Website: home-depot
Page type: customer-info-address
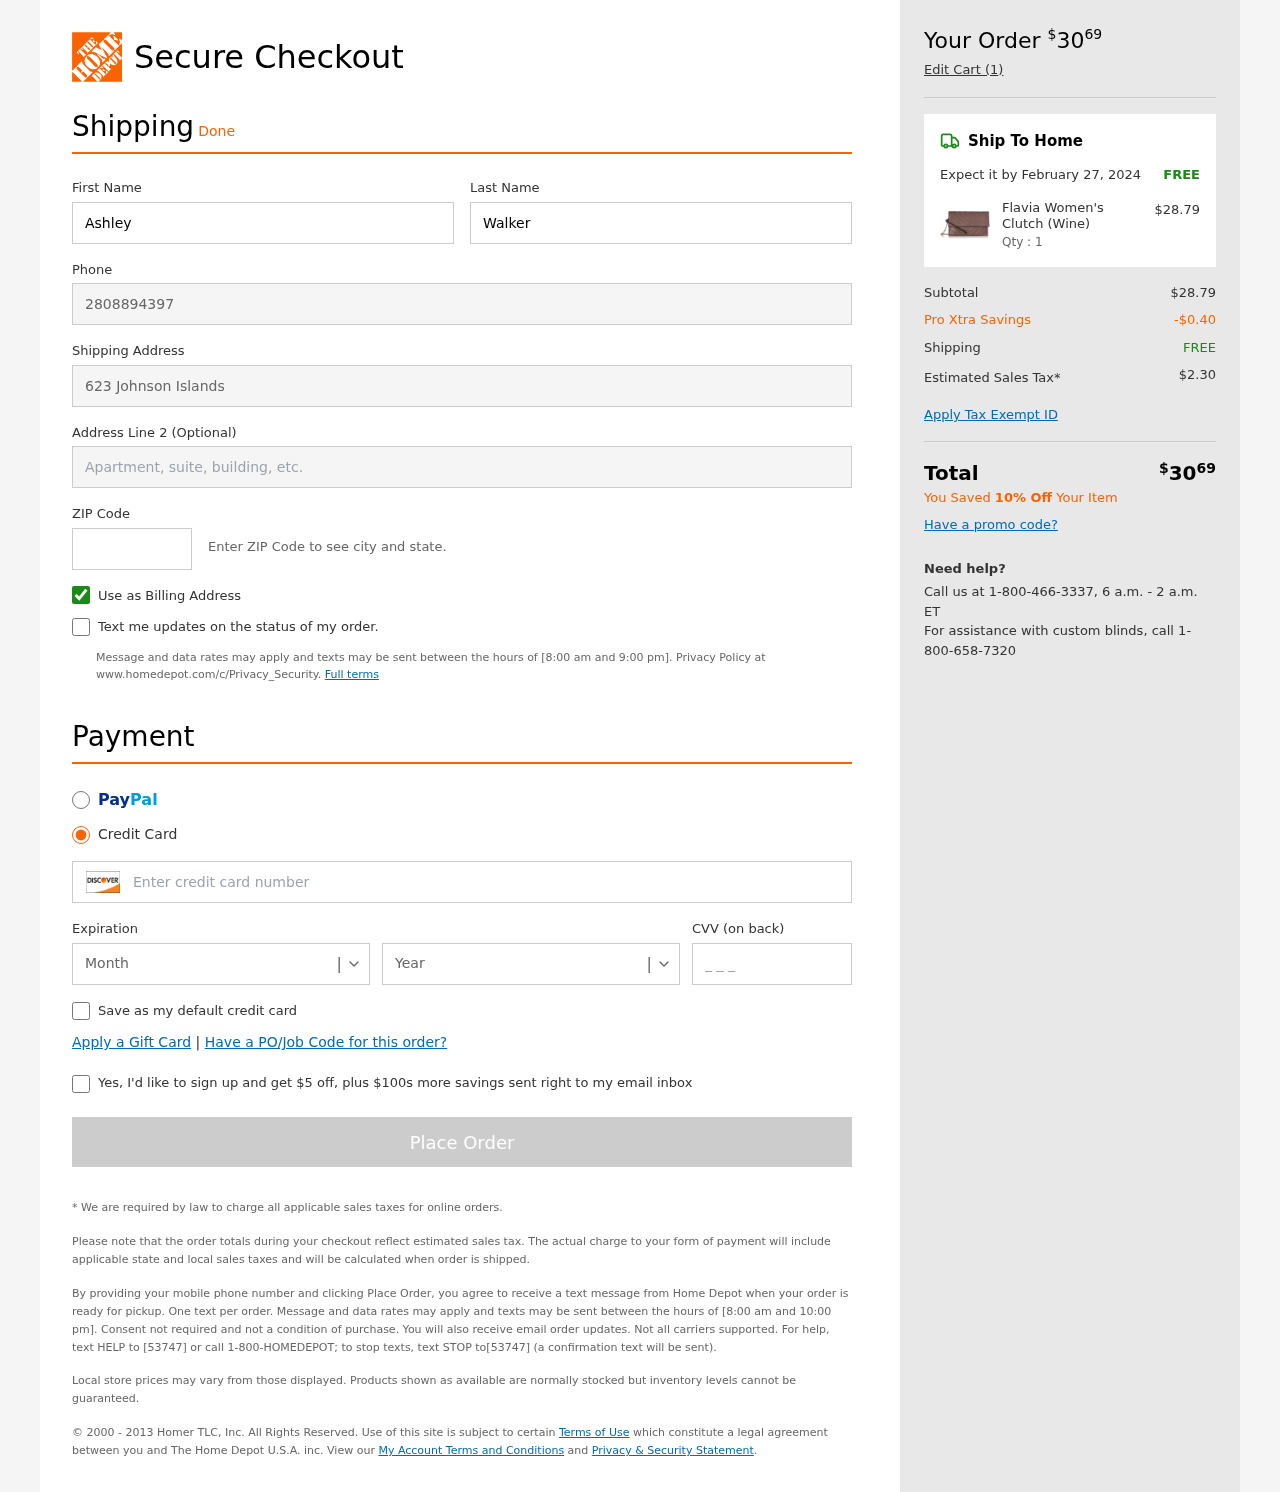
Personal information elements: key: PII_CARD_CVV
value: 599
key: PII_CARD_EXPIRY_MONTH
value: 07
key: PII_CARD_EXPIRY_YEAR
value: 28
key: PII_CARD_NUMBER
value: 6549 8473 1540 2460
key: PII_FIRSTNAME
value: Ashley
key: PII_LASTNAME
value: Walker
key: PII_PHONE
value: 2808894397
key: PII_POSTCODE
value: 17475
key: PII_STREET
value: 623 Johnson Islands Apt. 298
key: PII_STREET2
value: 95178 Russell Drive
Product elements: key: PRODUCT1_NAME
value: Flavia Women's Clutch (Wine)
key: PRODUCT1_PRICE
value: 28.79
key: PRODUCT1_QUANTITY
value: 1
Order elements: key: ORDER_TOTAL
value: $3069
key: ORDER_NUM_ITEMS
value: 1
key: ORDER_DELIVERY_DATE
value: February 27, 2024
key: ORDER_SHIPPING_COST
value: FREE
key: ORDER_SUBTOTAL
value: $28.79
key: ORDER_DISCOUNT
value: -$0.40
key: ORDER_SHIPPING_COST2
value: FREE
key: ORDER_TAX
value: $2.30
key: ORDER_TOTAL2
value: $3069
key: ORDER_SAVINGS_MESSAGE
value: You Saved 10% Off Your Item